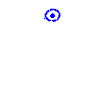
Particle: pion